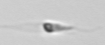
Label: flagellate_morphotype3